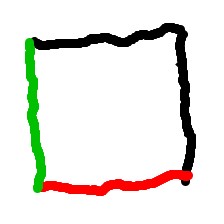
Shape: square